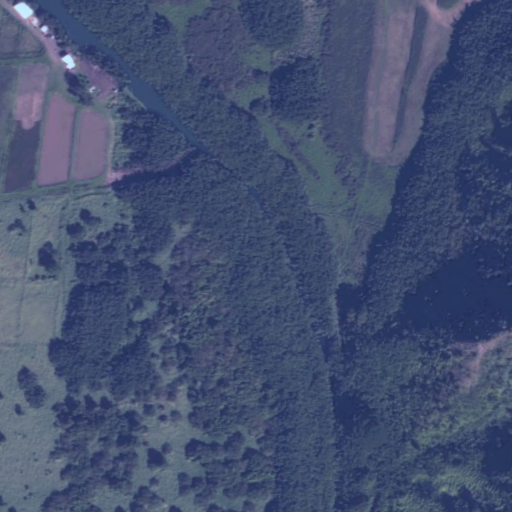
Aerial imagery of valley in Hawaii named Lumaha‘i Valley containing only unknown